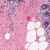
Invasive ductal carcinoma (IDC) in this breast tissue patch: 0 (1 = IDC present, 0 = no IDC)